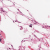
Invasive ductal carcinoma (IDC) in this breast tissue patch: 0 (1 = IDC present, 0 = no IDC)